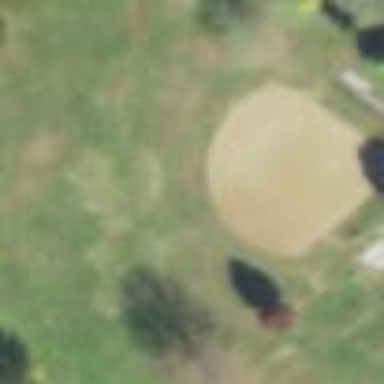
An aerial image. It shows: Softball pitch for leisure and sport activities.